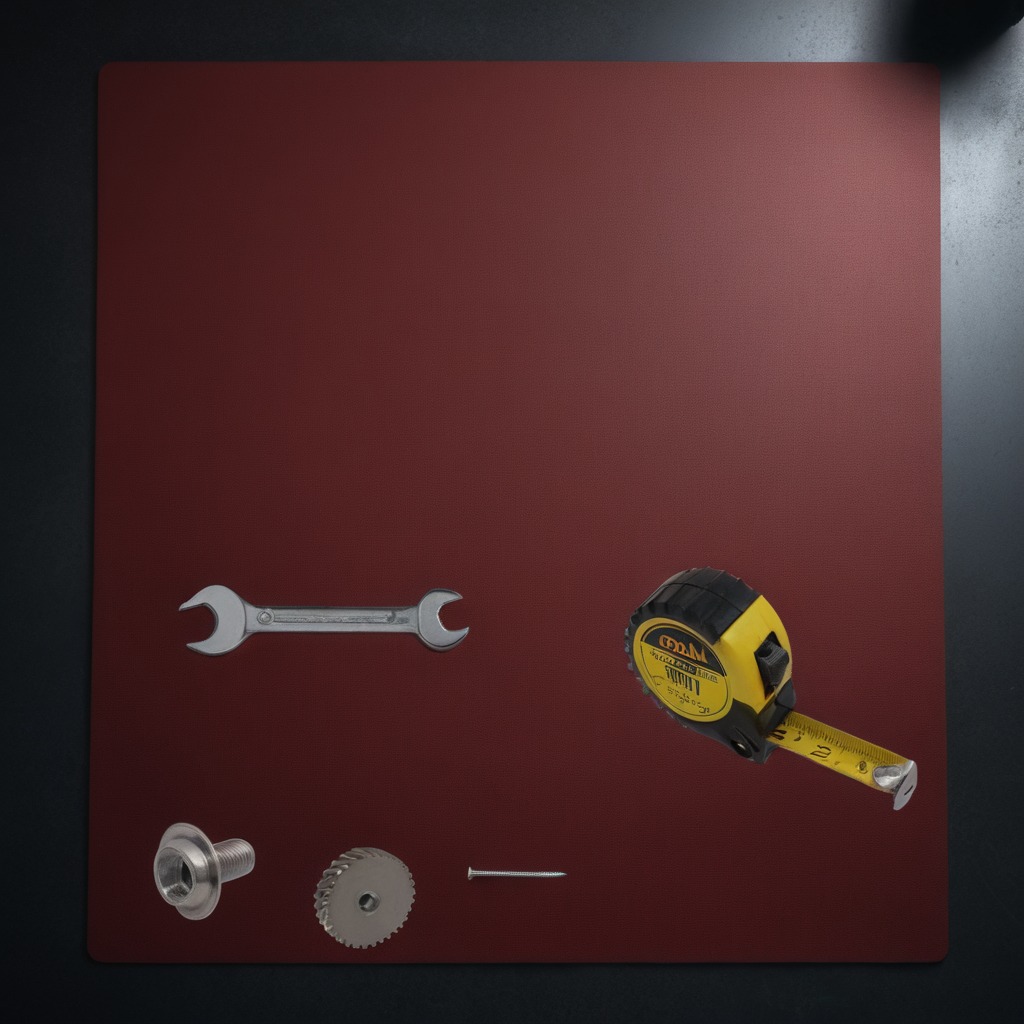
A steel gear with teeth, a measuring tape, a metal machine screw, an iron nail, and a wrench are lying on the clean granite tabletop.